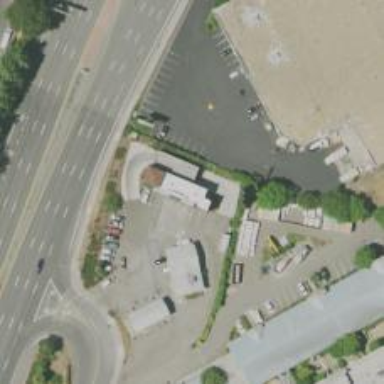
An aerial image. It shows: Convenience shop.